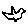
Label: bird